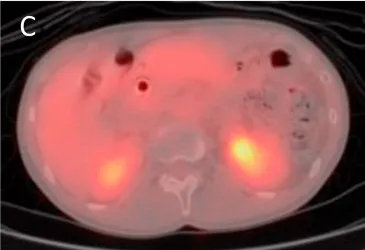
Positron emission tomography (PET)-CT scan just before conversion surgery showing no distant metastases. Left supraclavicular lymph node.
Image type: radiology (pet)